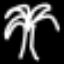
Label: palm tree